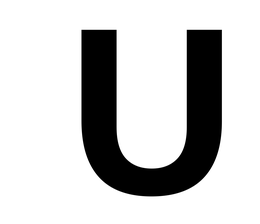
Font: InstrumentSans_Bold